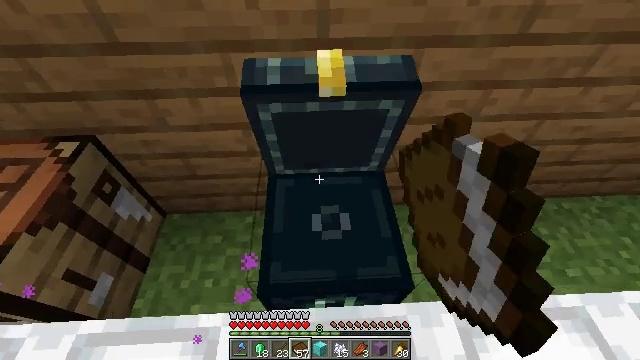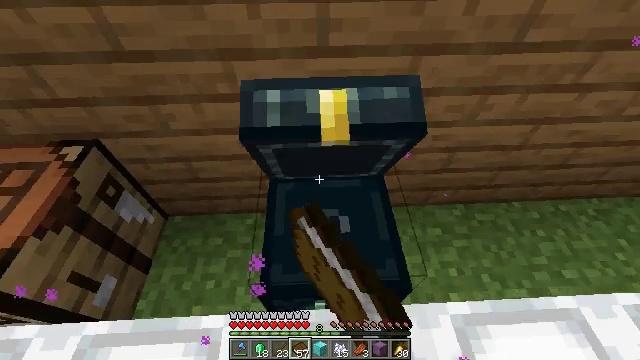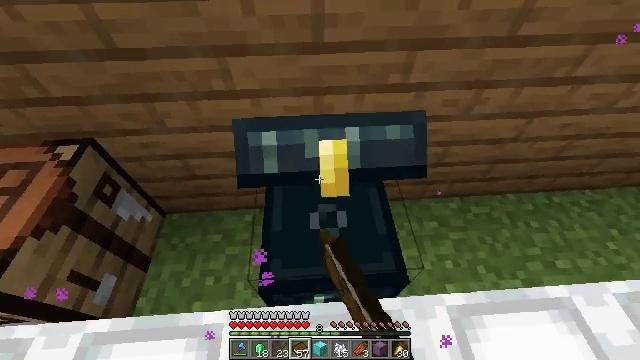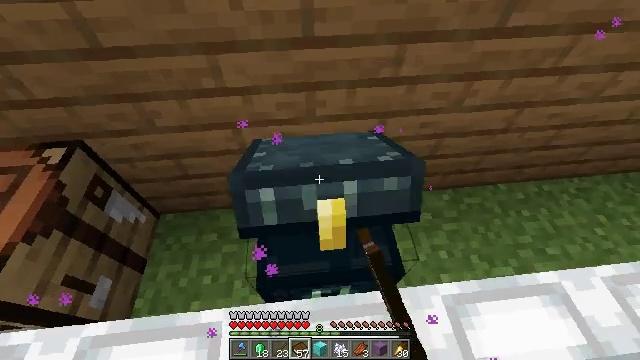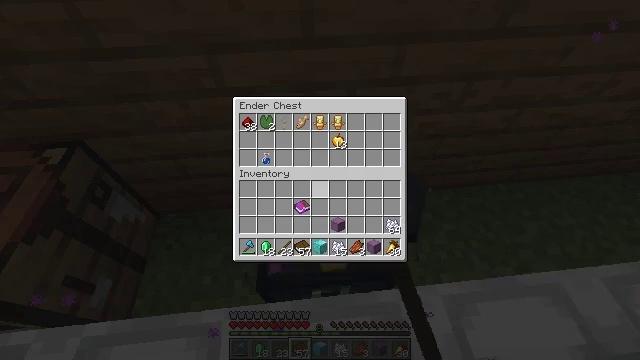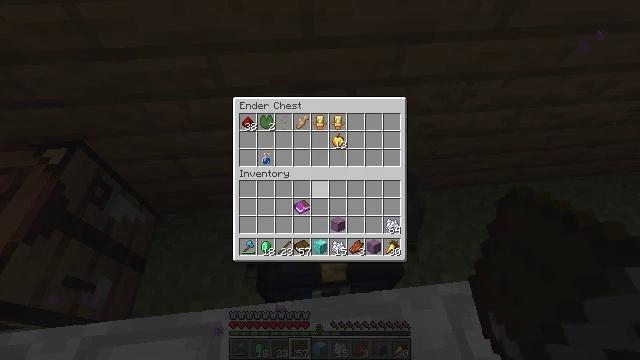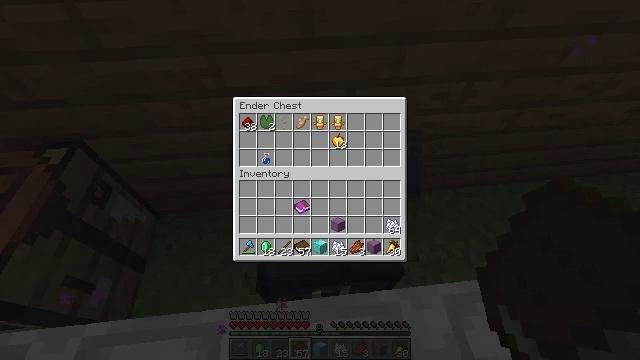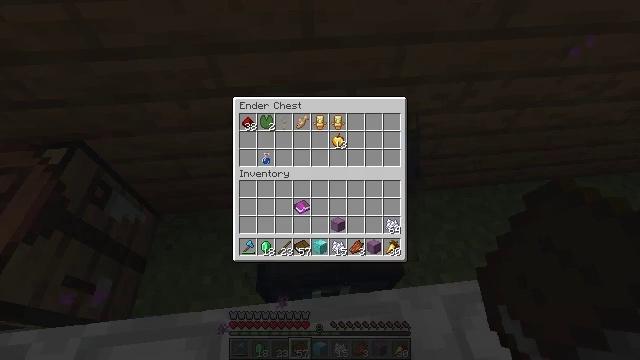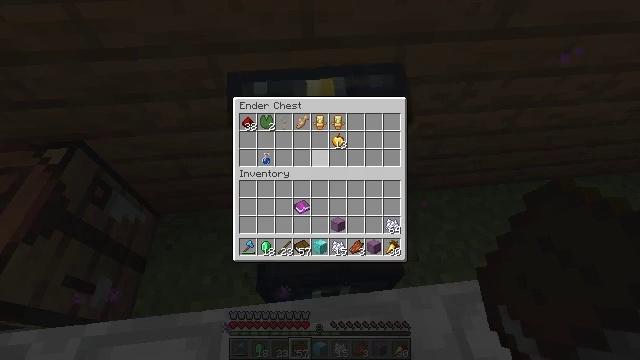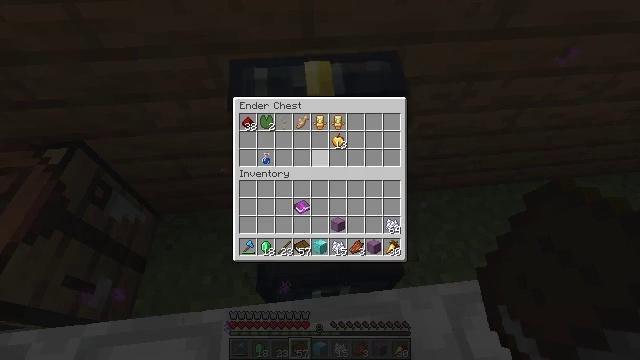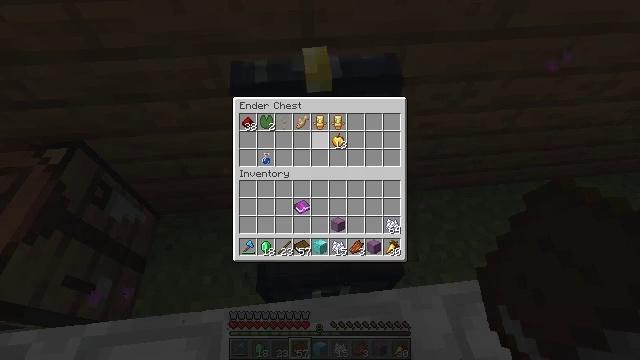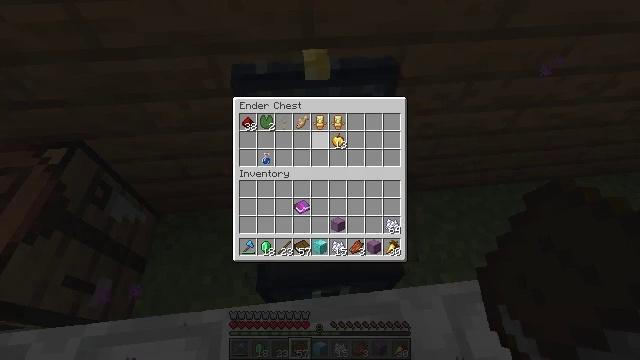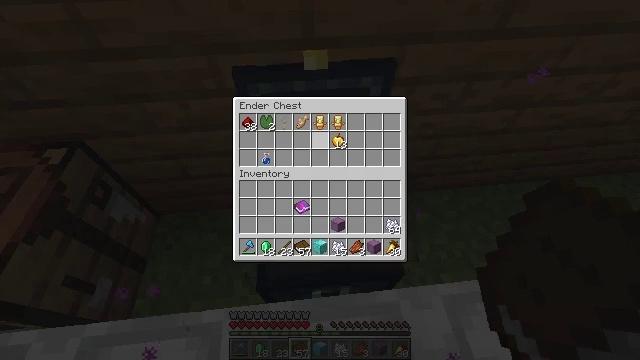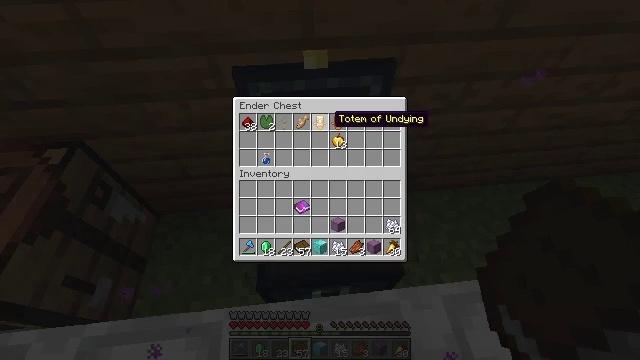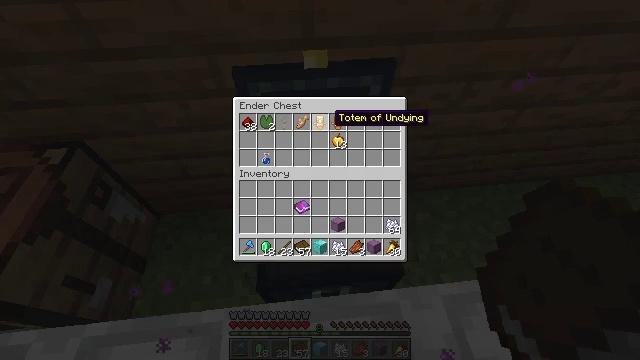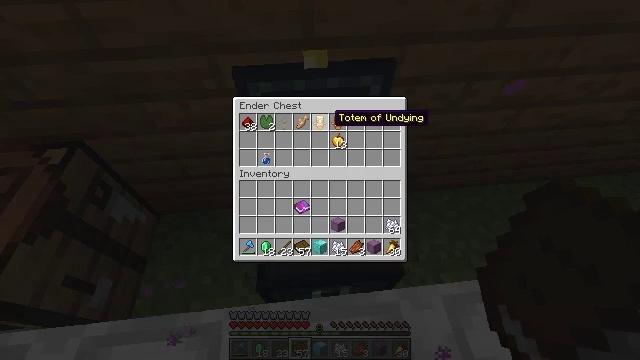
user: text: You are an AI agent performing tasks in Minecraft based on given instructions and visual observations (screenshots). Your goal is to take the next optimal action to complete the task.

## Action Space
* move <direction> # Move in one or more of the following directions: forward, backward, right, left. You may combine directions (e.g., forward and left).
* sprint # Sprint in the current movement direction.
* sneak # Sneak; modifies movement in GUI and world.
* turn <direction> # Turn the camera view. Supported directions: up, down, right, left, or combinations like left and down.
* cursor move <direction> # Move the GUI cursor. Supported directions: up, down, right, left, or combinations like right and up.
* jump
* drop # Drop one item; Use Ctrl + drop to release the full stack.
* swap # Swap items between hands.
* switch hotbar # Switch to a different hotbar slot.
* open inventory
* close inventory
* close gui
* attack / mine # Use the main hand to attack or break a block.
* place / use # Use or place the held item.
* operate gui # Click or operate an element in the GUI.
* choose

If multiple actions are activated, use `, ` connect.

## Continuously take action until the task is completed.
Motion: motion action
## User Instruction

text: Open the crafting table to produce a diamond.
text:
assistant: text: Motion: use / place
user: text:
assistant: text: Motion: turn right and down
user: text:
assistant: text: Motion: turn right and down
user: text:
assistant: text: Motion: open gui
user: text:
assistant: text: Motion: no_op
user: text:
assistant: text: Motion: no_op
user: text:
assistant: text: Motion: cursor move up
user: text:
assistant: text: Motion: cursor move up
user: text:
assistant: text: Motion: cursor move up
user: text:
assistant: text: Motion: cursor move up
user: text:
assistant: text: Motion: no_op
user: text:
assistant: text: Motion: cursor move up
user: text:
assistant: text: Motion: no_op
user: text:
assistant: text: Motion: no_op
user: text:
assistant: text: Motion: no_op
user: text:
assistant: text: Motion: no_op
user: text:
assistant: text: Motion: no_op
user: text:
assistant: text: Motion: no_op
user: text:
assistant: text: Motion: no_op
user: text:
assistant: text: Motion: no_op
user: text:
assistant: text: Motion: no_op
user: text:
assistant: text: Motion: no_op
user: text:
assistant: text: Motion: no_op
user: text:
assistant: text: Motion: turn left and down, close gui
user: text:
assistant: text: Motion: turn left and down, open inventory
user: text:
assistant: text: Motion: turn left and down, open inventory
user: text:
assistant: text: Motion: turn left
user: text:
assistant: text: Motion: turn left and up
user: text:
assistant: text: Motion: turn right and up
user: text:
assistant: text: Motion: no_op